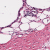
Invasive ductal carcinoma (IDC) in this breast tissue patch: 0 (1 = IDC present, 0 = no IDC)